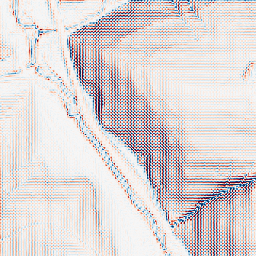
Category: wavelet
Decomposition family: wavelet_dwt
Decomposition parameters: wavelet: haar
level: 2
Upsampling method: sinc_hamming
Upsampling parameters: scale: 2
kernel_size: 8
Upsampling scale: 2